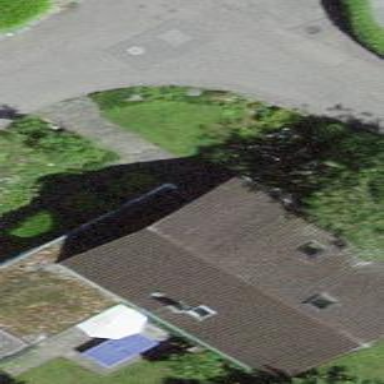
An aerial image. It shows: Gabled building with roof made of roof tiles.